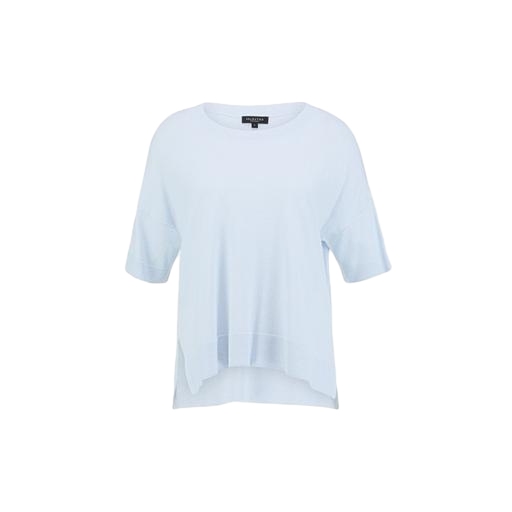
high-low hem t-shirt, t-shirt classique light blue, blue ribbed-trim t-shirt, white background